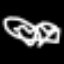
Label: squiggle